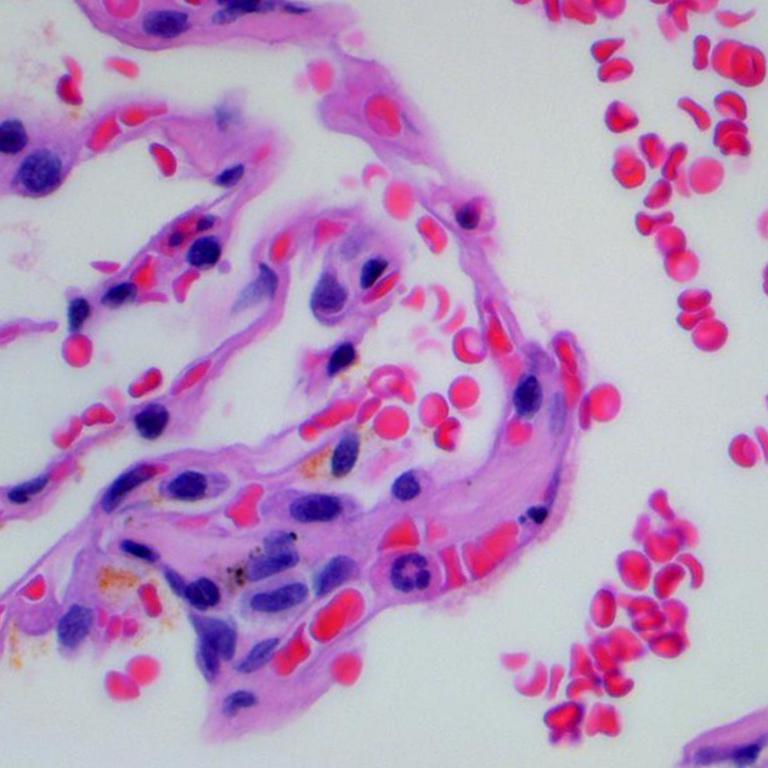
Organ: lung
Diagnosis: benign